Question: Let's say I have two viewboxes with two textblocks inside them. They both have the same Width and Height, but the text won't be the same length. How could I make them have the same font size, regardless of the number of characters?
Code example:
'''
<Viewbox x:Name="vb1">
<TextBlock Text="Some text" />
</Viewbox>
<Viewbox x:Name="vb2">
<TextBlock Text="Some bigger text" />
</Viewbox>
'''
Here's what I would like:

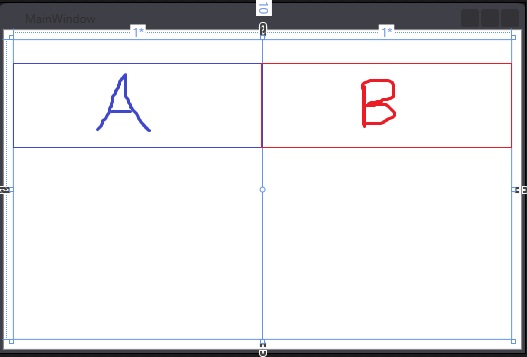
Answer: Place both 'TextBlock' controls in the same 'ViewBox':
'''
<Viewbox>
<Grid>
<TextBlock Text="Some text" />
<TextBlock Text="Some bigger text" />
</Grid>
</Viewbox>
'''
What Mike Strobel said makes sense; I'm not sure if you want to overlap the text or not. If not, then replace the 'Grid' with a 'StackPanel' to get an effect like this:

To place them side-by-side, you could play around with a 'Grid' and setting column widths... YMMV. I'm not sure what else to suggest because I'm not exactly sure what you're trying to achieve.
'''
<Viewbox>
<Grid>
<Grid.ColumnDefinitions>
<ColumnDefinition Width="300" />
<ColumnDefinition Width="300" />
</Grid.ColumnDefinitions>
<TextBlock Text="Some text" />
<TextBlock Text="Some bigger text" Grid.Column="1" />
</Grid>
</Viewbox>
'''